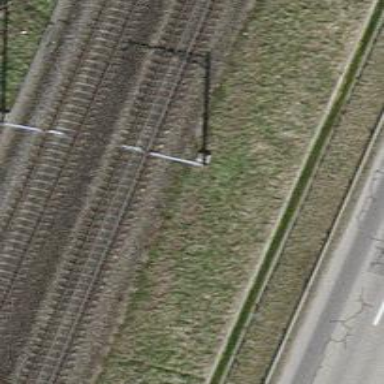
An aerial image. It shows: Single-track railway with electrified contact lines.